Question: this is kind of tricky: I have an C# web application running always on <URL>.
The site runs fine on VS 2008, but Firefox plugin called Firebug is showing this messages:

The files exist on the folders, but IIS has some trouble when trying to show them.
What can I do to solve this issue?
My environment: IIS 7, Windows 7, Visual Studio 2008, Firefox 3.6. Classic Application pool.
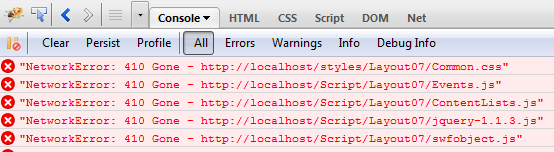
Answer: This problem was solved when bypassing Proxy configuration for localhost :-/